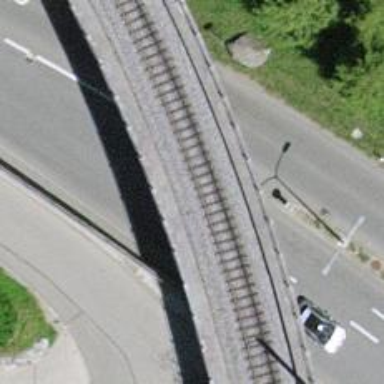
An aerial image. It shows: Narrow-gauge railway bridge with electrified contact lines over single track.